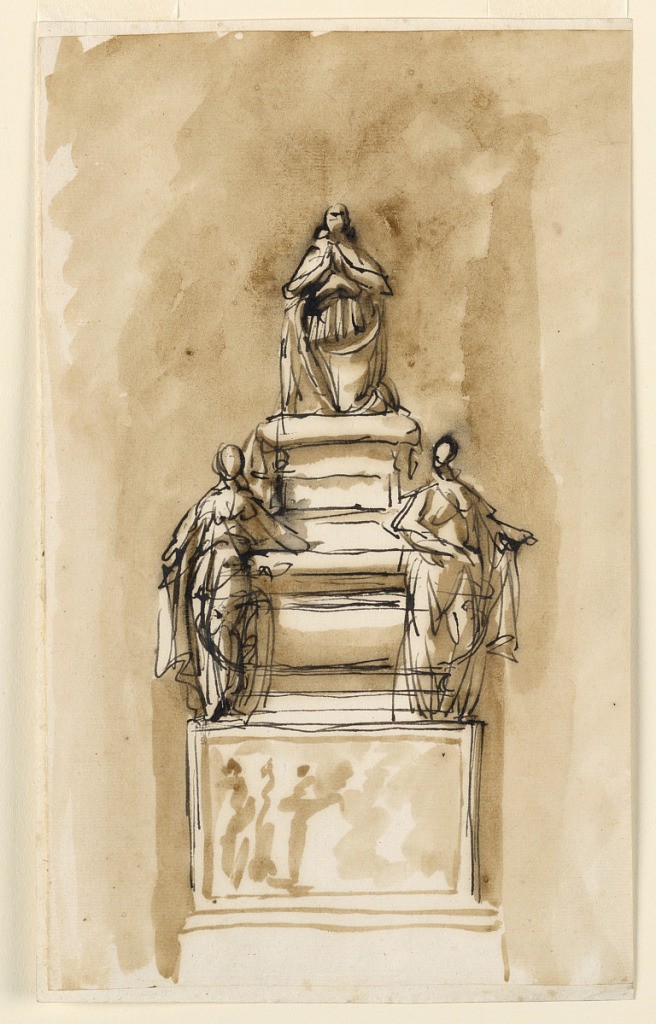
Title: Funeral Decorations for King Louis XVI of France
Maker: Giuseppe Barberi, Italian, 1746–1809
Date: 1793
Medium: Pen and brown ink, brush and brown wash on lined off-white laid paper
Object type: Drawing
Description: Sketched. Below is a pedestal, whose main part consists at he front of an oblong relief, with a few framing mouldings. Above it are the figures beside the sarcophagus varying the motifs in 1938-88-1339. On top of thesarcophagus in a pedestal, with the ruler kneeling upon a cushion, in act of praying. Colored background.